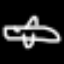
Label: airplane